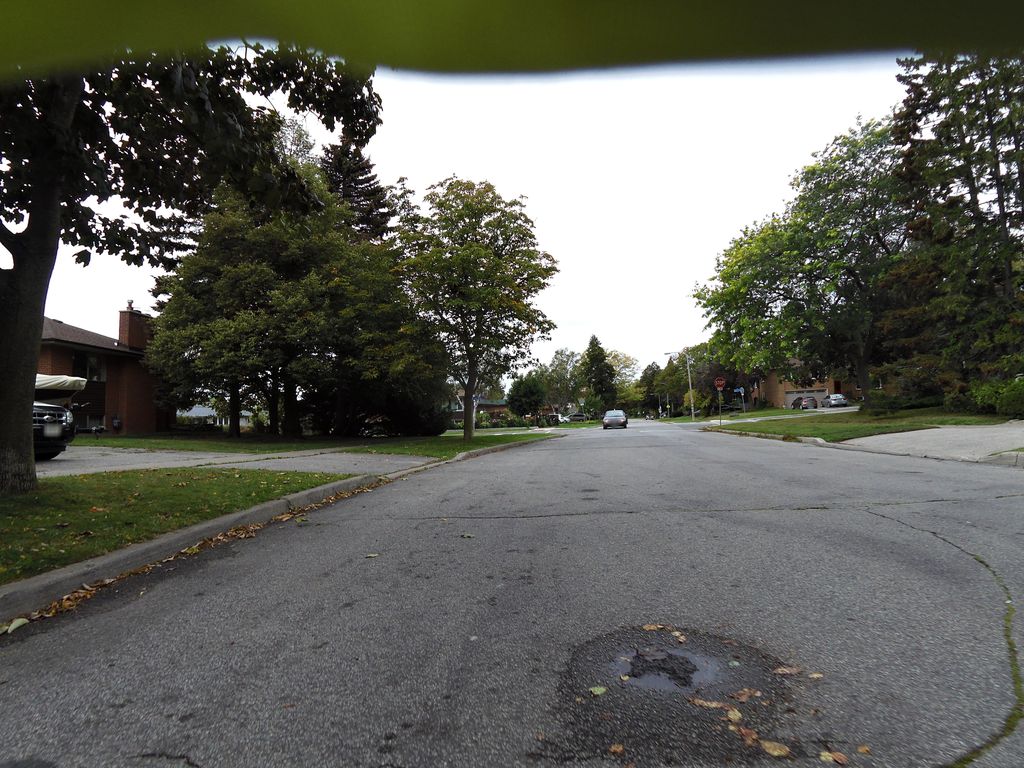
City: toronto